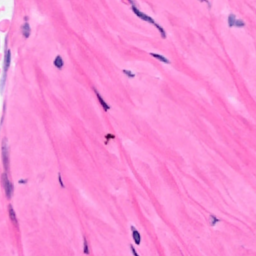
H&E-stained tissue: Breast